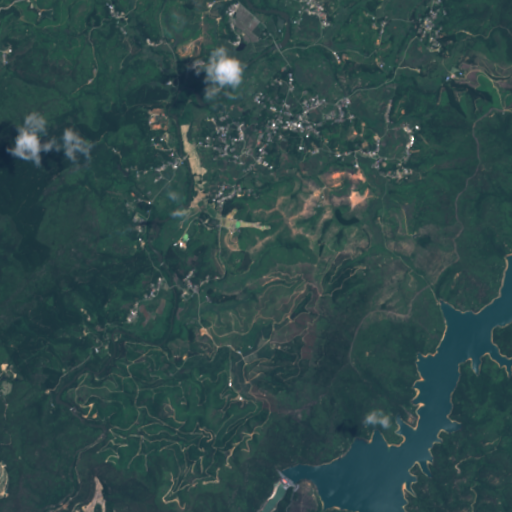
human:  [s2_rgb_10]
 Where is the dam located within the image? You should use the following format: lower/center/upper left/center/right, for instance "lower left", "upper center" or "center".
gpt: The dam is located in the lower center of the image.
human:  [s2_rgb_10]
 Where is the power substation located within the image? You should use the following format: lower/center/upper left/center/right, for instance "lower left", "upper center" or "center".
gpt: The power substation is located in the lower center of the image.
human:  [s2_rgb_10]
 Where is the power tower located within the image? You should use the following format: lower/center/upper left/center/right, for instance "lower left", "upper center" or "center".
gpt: The power tower is located in the lower center of the image.
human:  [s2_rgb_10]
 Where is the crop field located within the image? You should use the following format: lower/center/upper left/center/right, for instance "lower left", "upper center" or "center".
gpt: There is no crop field in the image.